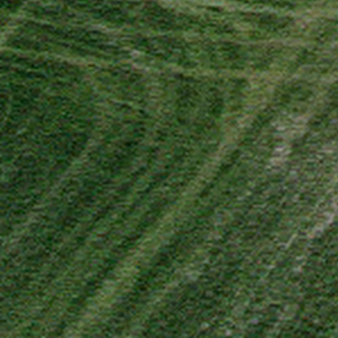
Label: other